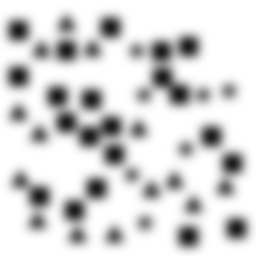
Squares: 21
Triangles: 14
Stars: 7
Total shapes: 42